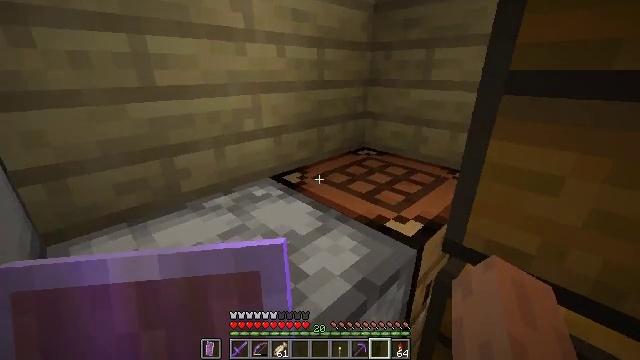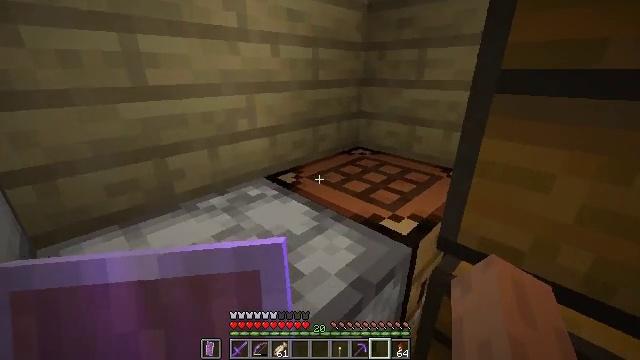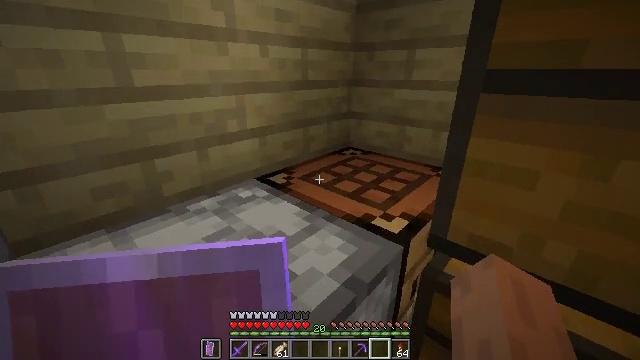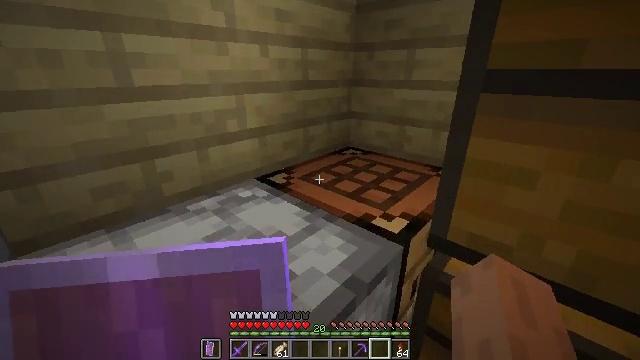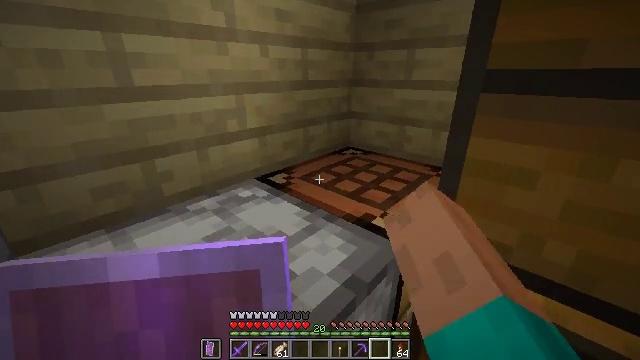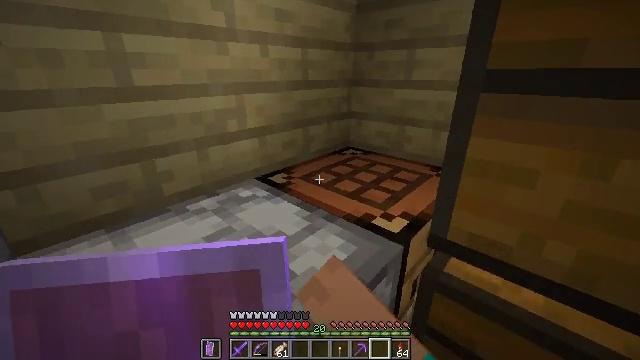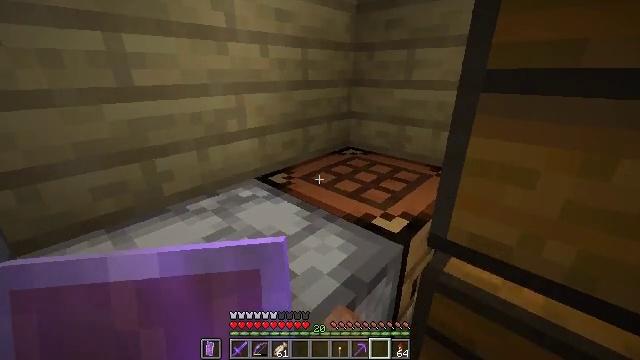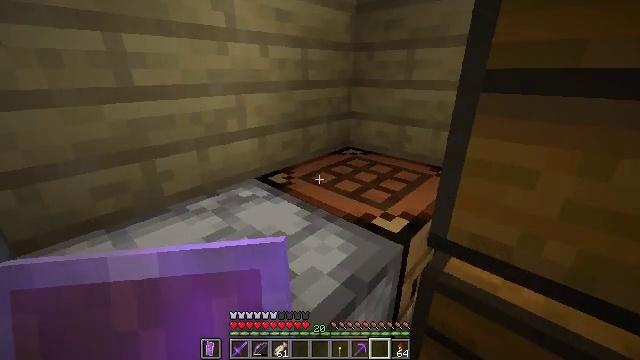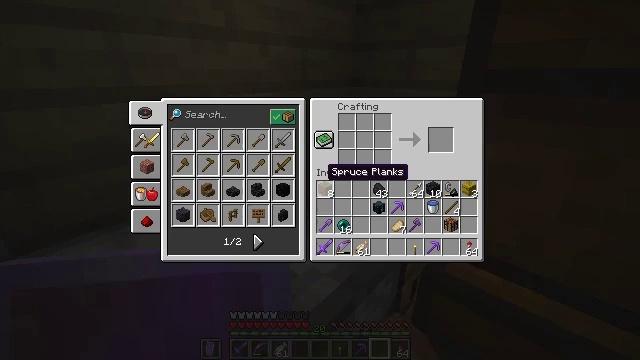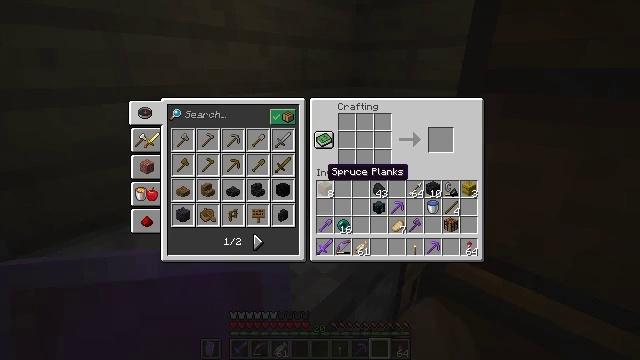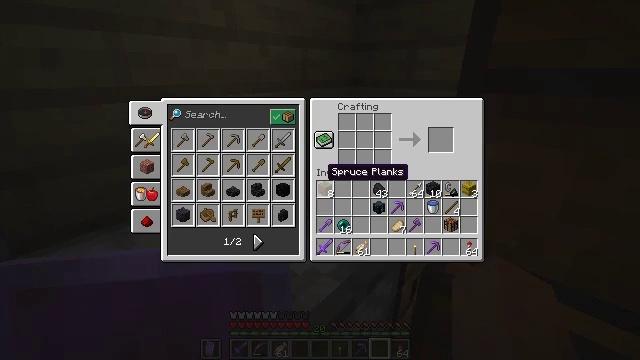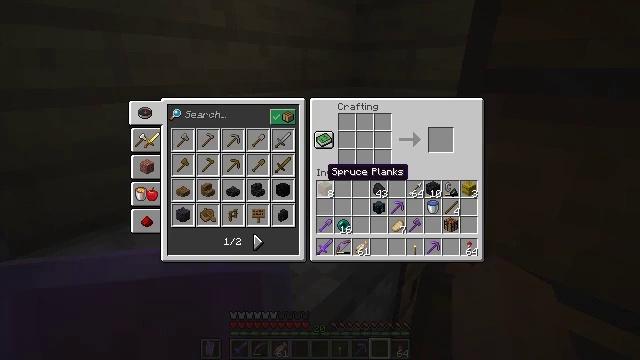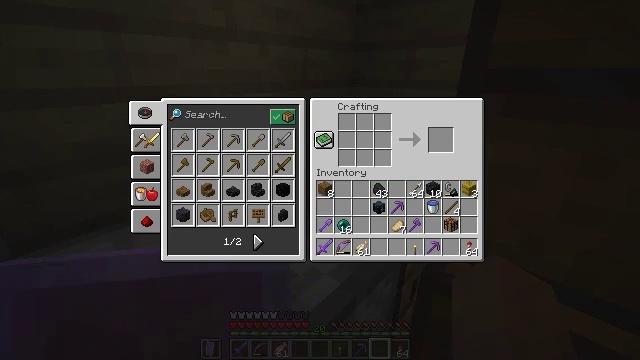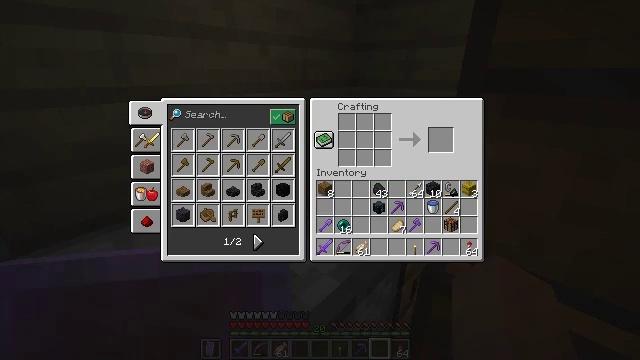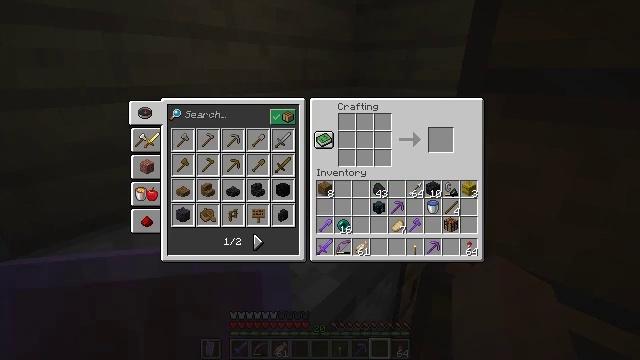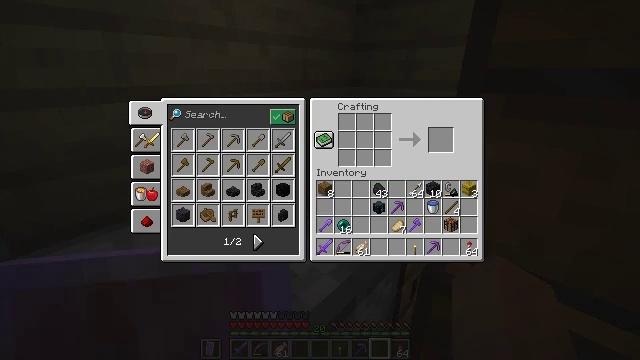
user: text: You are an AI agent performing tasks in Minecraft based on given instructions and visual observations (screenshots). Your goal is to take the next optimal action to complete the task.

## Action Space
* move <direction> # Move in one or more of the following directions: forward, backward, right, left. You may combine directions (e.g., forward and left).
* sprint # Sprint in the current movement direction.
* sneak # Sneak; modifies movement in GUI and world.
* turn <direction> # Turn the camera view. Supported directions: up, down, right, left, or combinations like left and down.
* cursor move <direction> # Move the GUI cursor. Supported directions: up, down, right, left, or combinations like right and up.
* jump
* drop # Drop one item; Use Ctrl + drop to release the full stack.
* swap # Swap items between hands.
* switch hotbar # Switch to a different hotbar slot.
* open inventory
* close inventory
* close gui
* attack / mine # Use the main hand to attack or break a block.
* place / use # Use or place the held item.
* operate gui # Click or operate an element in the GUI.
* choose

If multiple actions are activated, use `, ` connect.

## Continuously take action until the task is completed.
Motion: motion action
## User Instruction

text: Craft a spruce trapdoor using spruce planks in the crafting table.
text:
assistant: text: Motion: turn right
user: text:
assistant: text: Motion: turn right
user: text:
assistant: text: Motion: use / place
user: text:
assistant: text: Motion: use / place
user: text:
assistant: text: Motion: use / place
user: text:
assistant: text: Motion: no_op
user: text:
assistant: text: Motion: no_op
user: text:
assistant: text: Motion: no_op
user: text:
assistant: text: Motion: no_op
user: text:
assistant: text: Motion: no_op
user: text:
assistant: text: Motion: no_op
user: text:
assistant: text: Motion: no_op
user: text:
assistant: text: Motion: no_op
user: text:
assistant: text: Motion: no_op
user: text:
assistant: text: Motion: no_op
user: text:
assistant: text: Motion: no_op
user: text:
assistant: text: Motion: no_op
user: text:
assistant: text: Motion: turn left
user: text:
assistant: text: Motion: no_op
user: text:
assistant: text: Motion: turn left
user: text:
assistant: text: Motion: turn left
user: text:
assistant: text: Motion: turn left
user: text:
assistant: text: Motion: no_op
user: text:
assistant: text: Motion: no_op
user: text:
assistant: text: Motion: no_op
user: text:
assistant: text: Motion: no_op
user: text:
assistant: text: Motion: no_op
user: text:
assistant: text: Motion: no_op
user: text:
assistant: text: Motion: no_op
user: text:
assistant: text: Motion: no_op